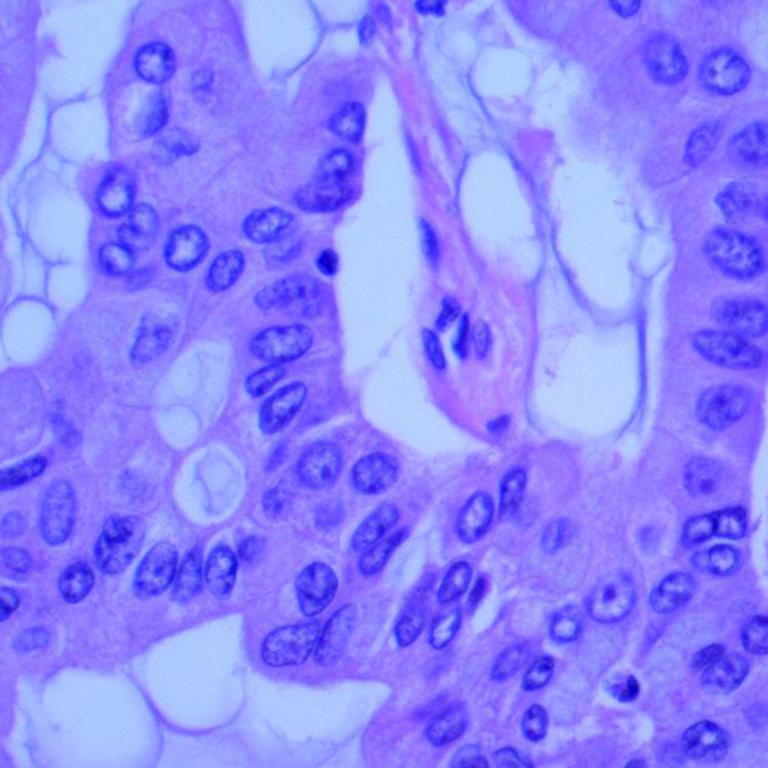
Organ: lung
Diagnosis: adenocarcinomas